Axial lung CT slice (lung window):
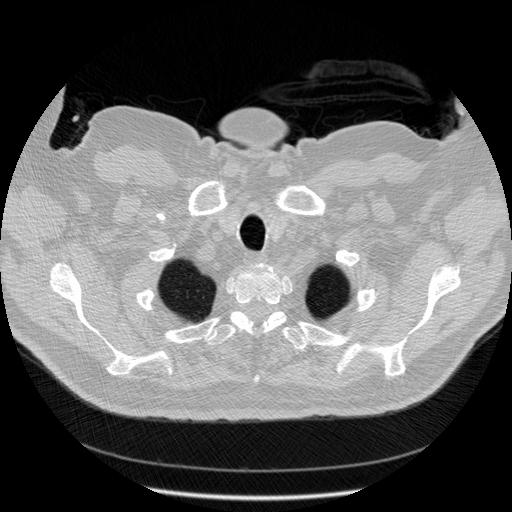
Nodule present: no